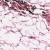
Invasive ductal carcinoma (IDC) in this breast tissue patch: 0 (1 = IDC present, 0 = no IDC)